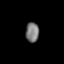
Tissue: lung
Cell type: Endothelial cells
Senescence score: 0.5477
Nuclear area (px): 261
Mean DAPI intensity: 119.119